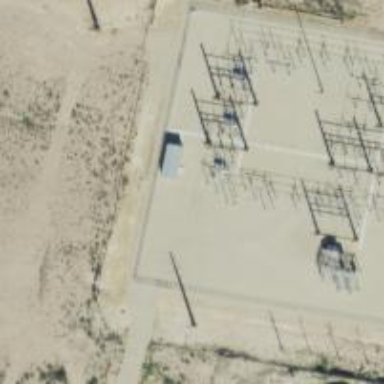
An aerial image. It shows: Switch used for power control.